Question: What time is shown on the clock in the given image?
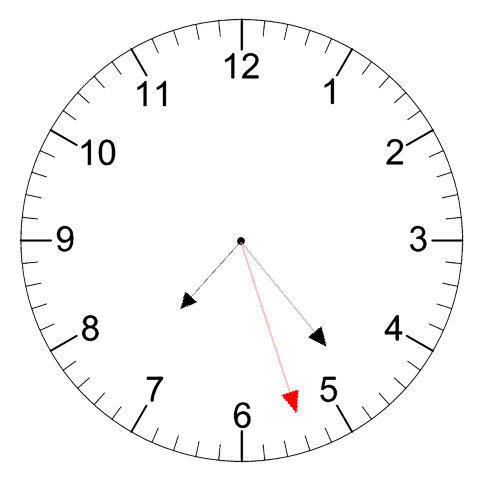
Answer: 07:23:27